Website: walmart
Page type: payment
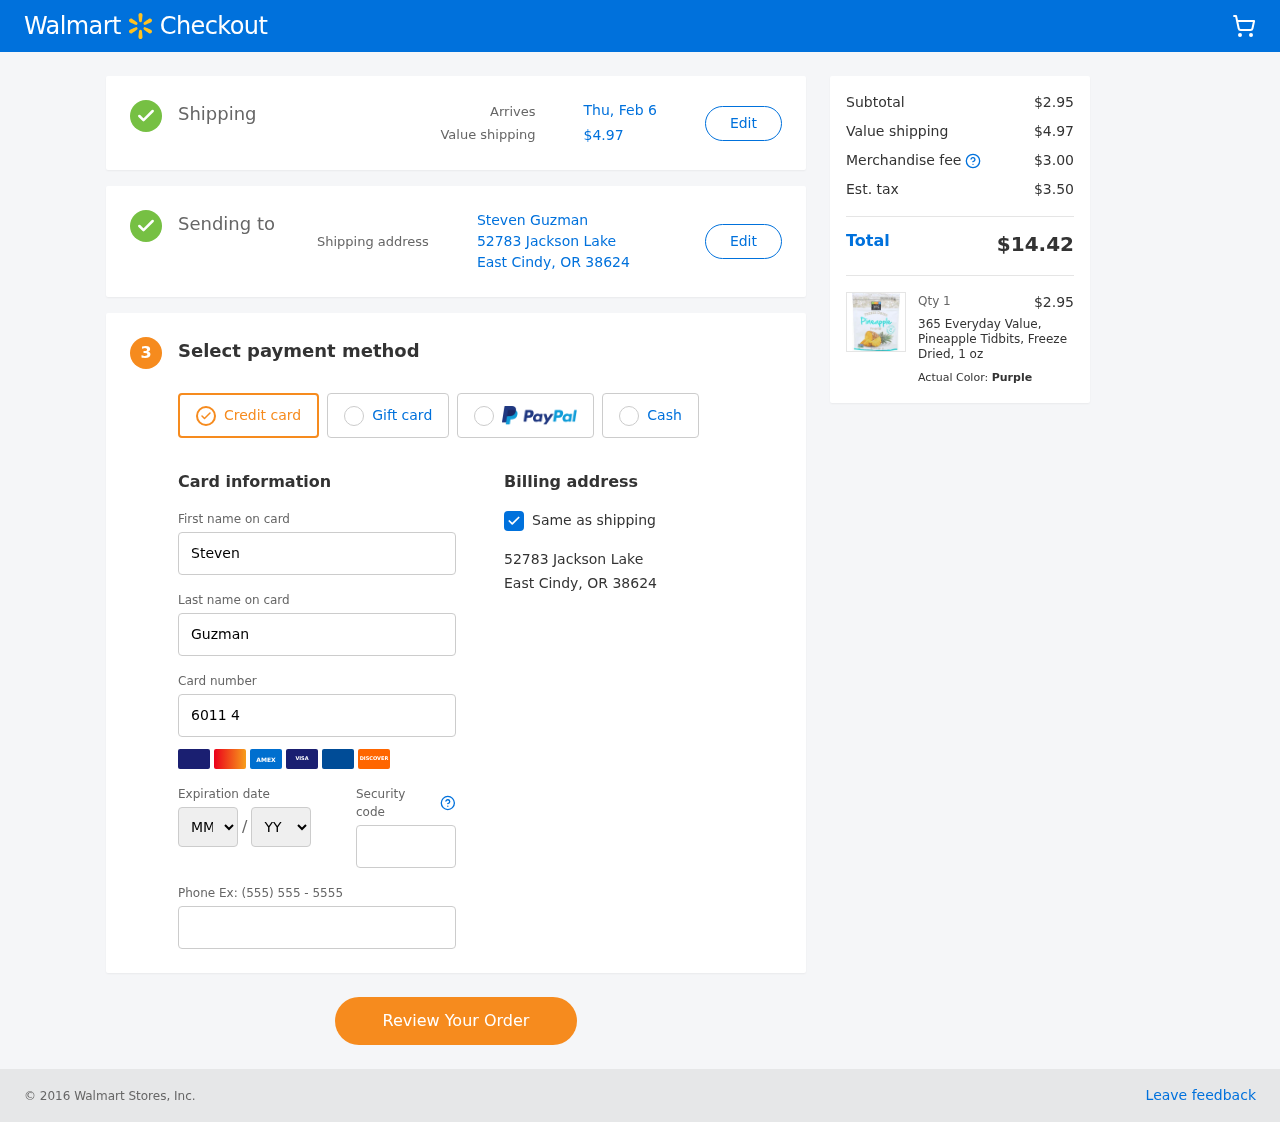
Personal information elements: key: PII_CARD_EXPIRY_MONTH
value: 10
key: PII_CARD_EXPIRY_YEAR
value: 27
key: PII_CITY_STATE_ZIP
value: East Cindy, OR 38624
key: PII_FULLNAME
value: Steven Guzman
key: PII_STREET
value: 52783 Jackson Lake
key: PII_FIRSTNAME
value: Steven
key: PII_LASTNAME
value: Guzman
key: PII_CARD_NUMBER
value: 6011 4802 3825 9152
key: PII_CARD_CVV
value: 902
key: PII_PHONE
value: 6428855039
Product elements: key: PRODUCT1_NAME
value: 365 Everyday Value, Pineapple Tidbits, Freeze Dried, 1 oz
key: PRODUCT1_PRICE
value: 2.95
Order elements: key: ORDER_DELIVERY_DATE
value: Thu, Feb 6
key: ORDER_SHIPPING_COST
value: $4.97
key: ORDER_SUBTOTAL
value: $2.95
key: ORDER_MERCHANDISE_FEE
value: $3.00
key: ORDER_TAX
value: $3.50
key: ORDER_TOTAL
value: $14.42
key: ORDER_NUM_ITEMS
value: Qty 1